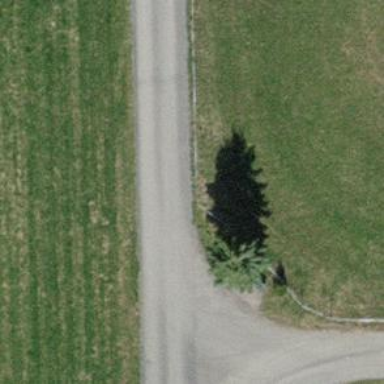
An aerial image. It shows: Needle-leaved tree in its natural environment.